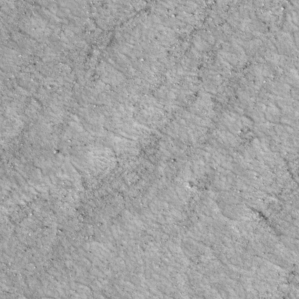
Label: non_frost